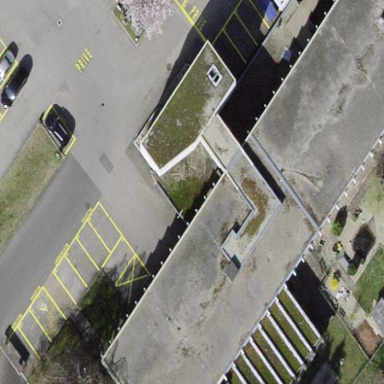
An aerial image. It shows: Commercial building.